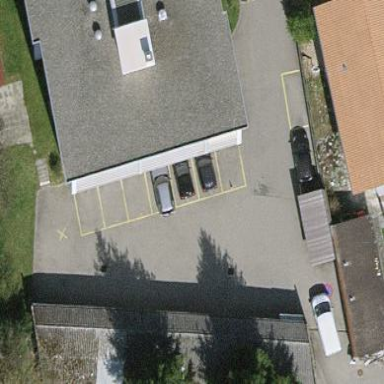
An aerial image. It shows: Parking area.